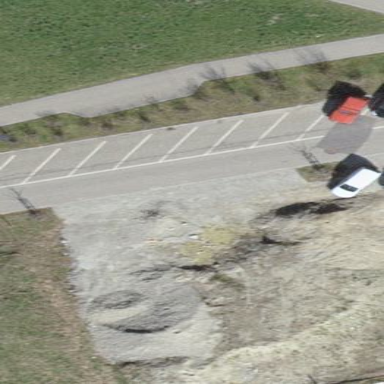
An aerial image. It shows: Street-side parking area.